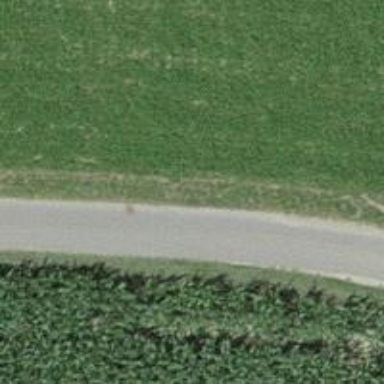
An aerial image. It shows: Well-maintained track road with grade 1 tracktype.